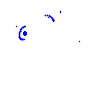
Particle: electron